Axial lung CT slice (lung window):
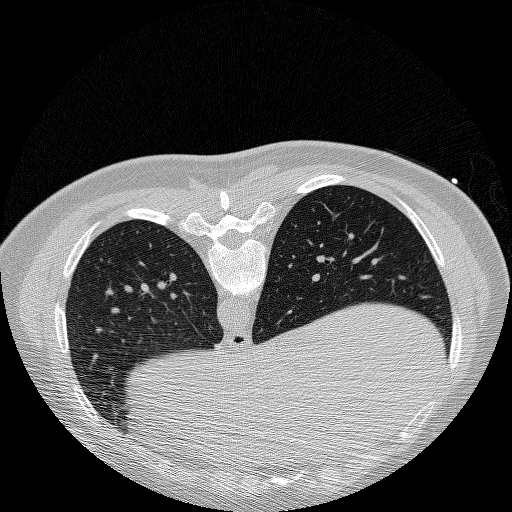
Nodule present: no